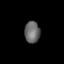
Tissue: lung
Cell type: Epithelial cells
Senescence score: 0.6987
Nuclear area (px): 323
Mean DAPI intensity: 106.022